Question: I'm coding my own scrolling social bar but i'm nut sure about method I'm using. As you can see on the pic above, I had put a wider grey div inside the narrower content div. Then I've set grey's one a css to make it's z-index less than the content z-index. It works ok and following content once I scroll the website but my question is - is this a good method to place a bar like this? Maybe there is an easier solution and better for browsers compatibility, isn't it?
Sincerely,
Matt

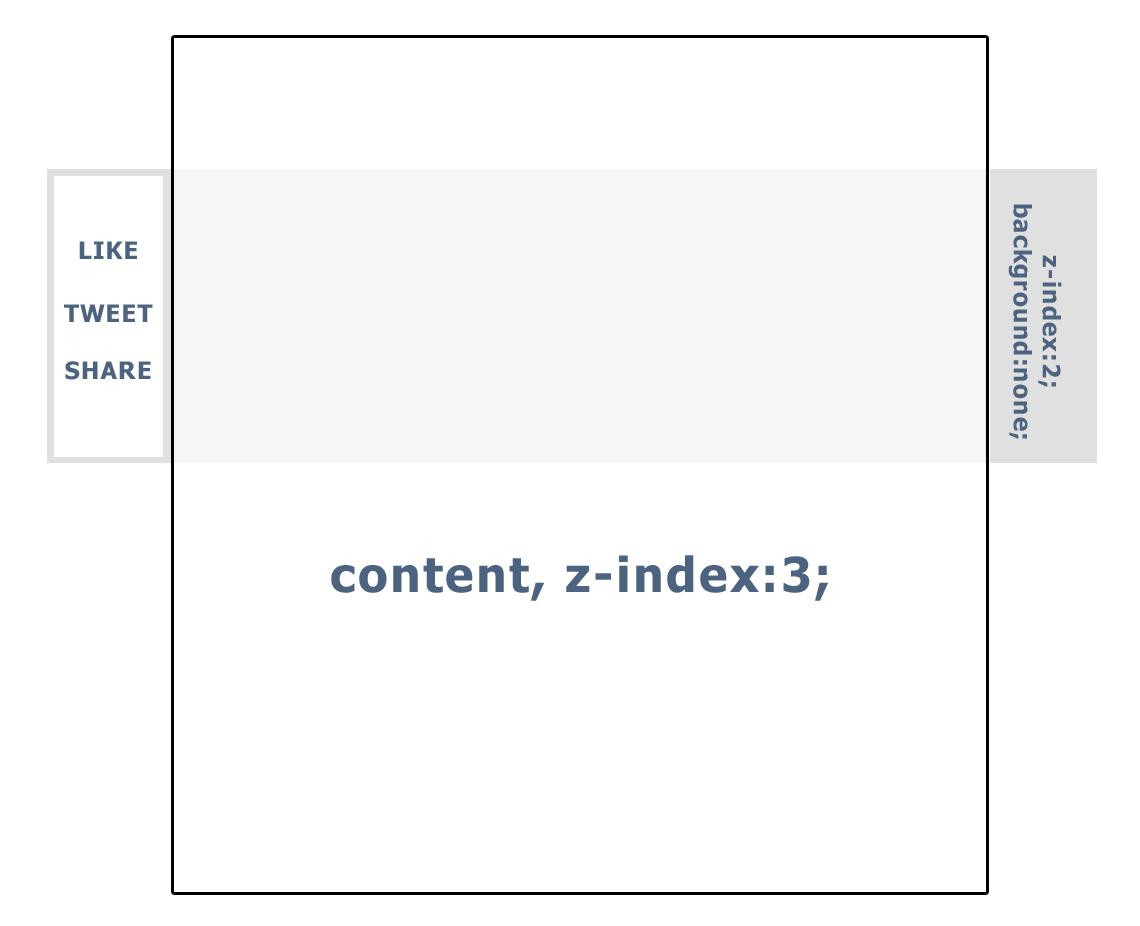
Answer: You can just have the size of the 'DIV' cut down to less space and than make it 'postion:fixed' so that it moves with the scroll.
<URL>
HTML
'''
<div id='div1' align='center'>
<span id='grey'>Like</span><br>Tweet<br><span id='grey'>Share</span>
</div>
<div id='div2' align='center'>Content</div>
'''
CSS
'''
#div1 {
position:fixed;
top:30px;
left:5px;
background:yellow;
height:60px;
width:50px;
border:4px ridge black;
}
#div2 {
height:800px;
width:200px;
background:orange;
margin-left:60px;
}
#grey {
background:grey;
}
'''